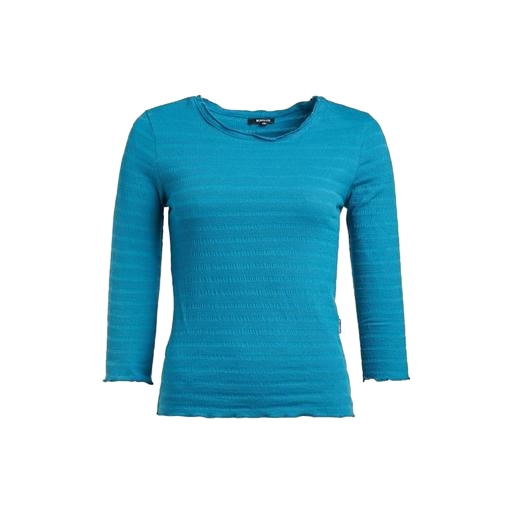
blue 3/4-sleeve top, blue beryl 3/4 sleeve, blue three-quarter-sleeve shirt, white background